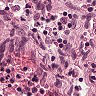
Metastatic tissue present: no